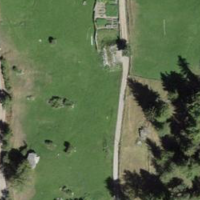
EUNIS habitat code: 26
Species observed at this site:
Sorbus aucuparia